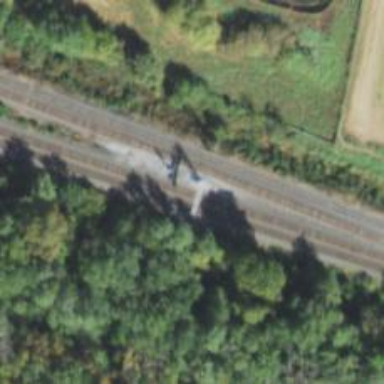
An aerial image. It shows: Railway signal.